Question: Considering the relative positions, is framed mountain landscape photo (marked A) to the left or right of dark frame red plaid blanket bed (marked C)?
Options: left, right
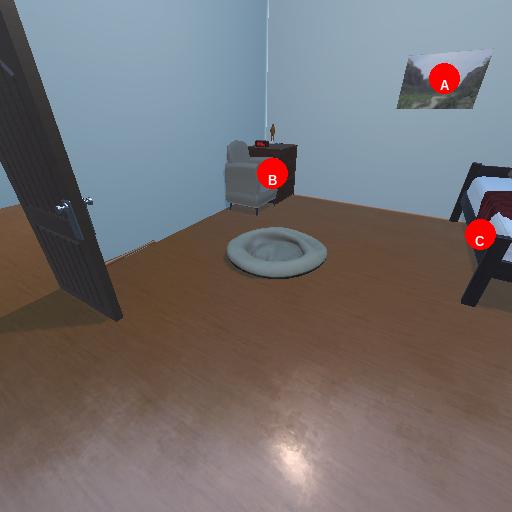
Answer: left